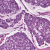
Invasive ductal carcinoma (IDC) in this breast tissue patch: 1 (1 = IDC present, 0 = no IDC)